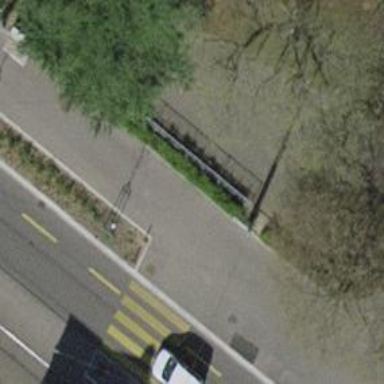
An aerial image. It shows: Bicycle parking area with wall loops.